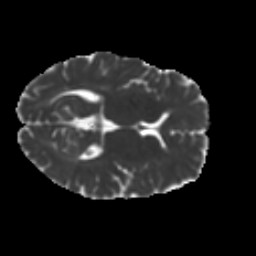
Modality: MD
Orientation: axial
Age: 35
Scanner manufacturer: ge
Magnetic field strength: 3 T
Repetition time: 7.8 s
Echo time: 0.0606 s